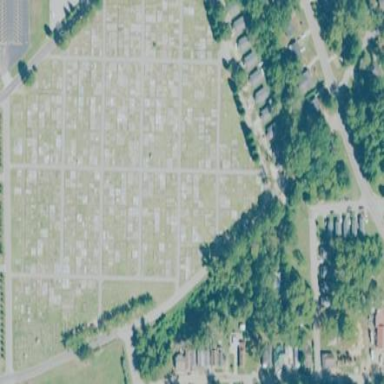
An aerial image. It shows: Cemetery.